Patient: sex F, age 58
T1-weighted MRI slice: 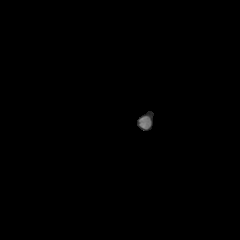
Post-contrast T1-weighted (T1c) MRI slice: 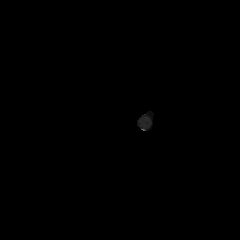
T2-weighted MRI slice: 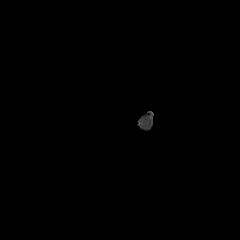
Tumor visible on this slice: no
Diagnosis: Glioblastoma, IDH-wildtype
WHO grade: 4